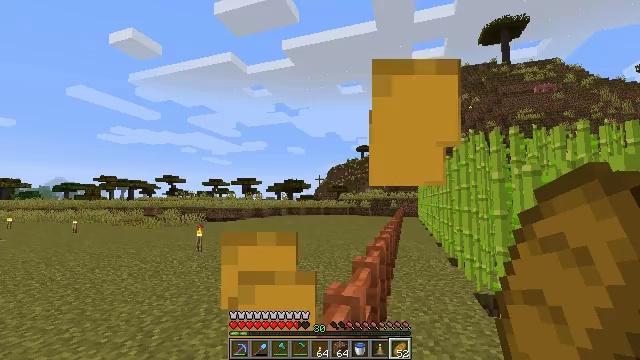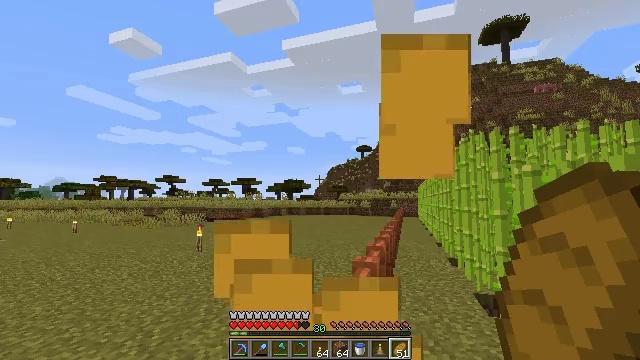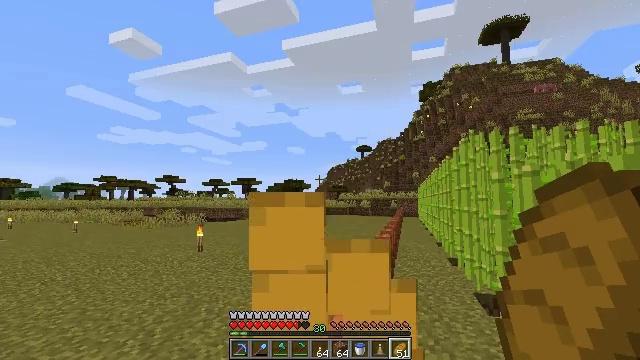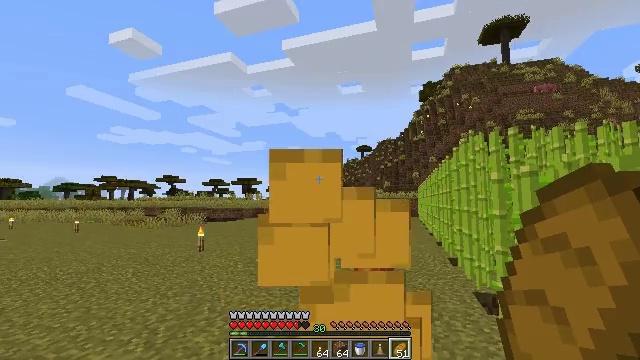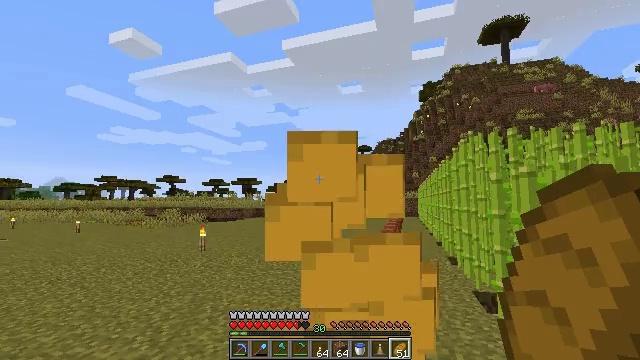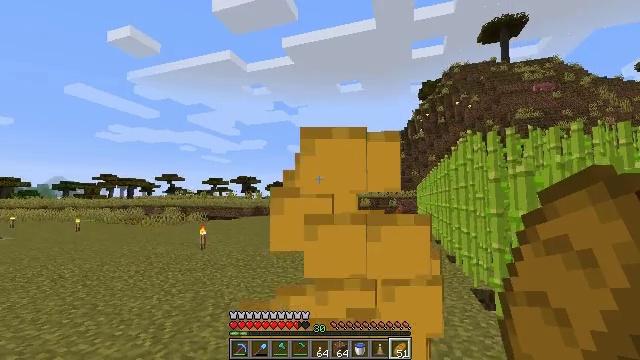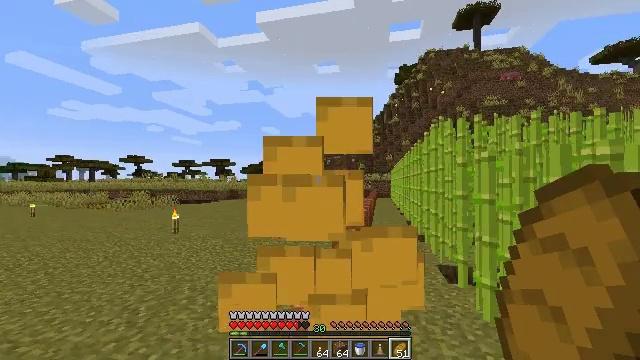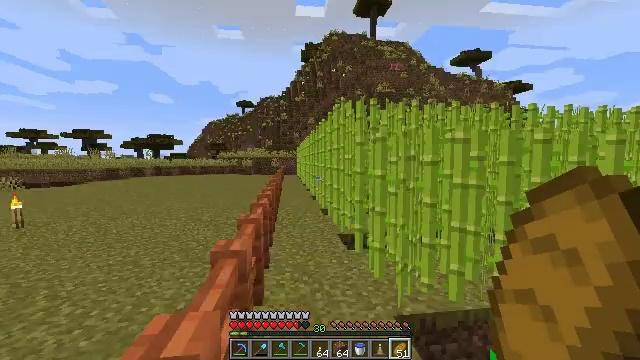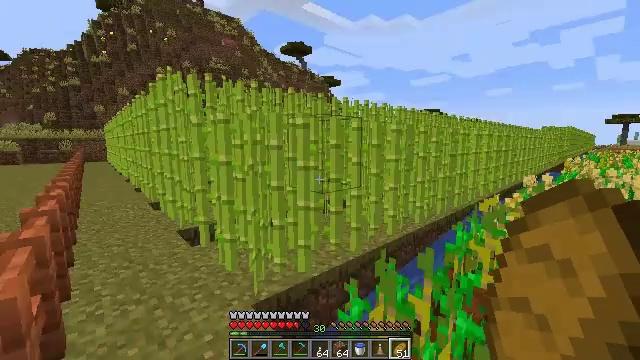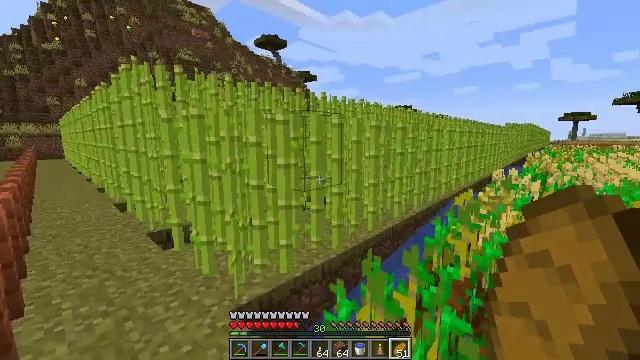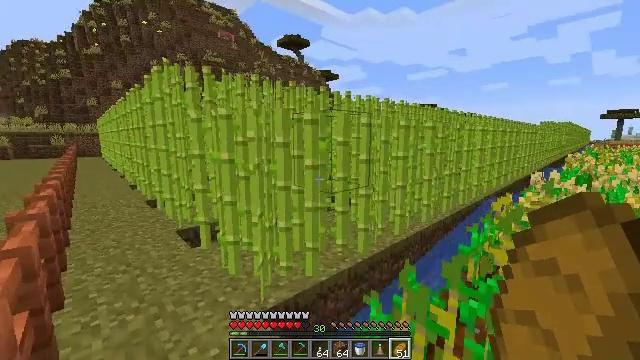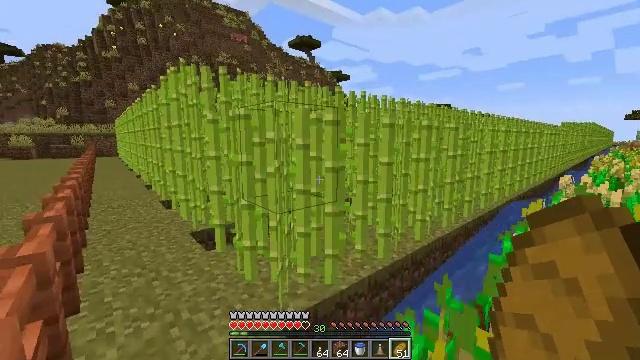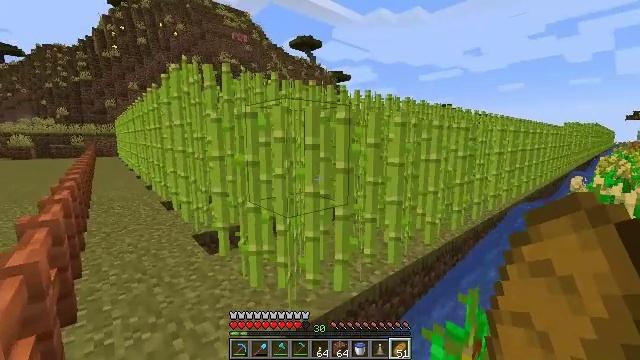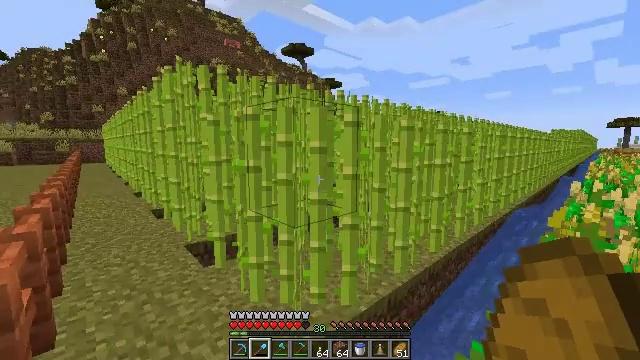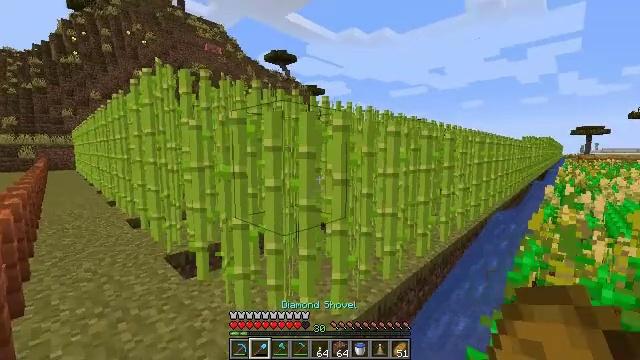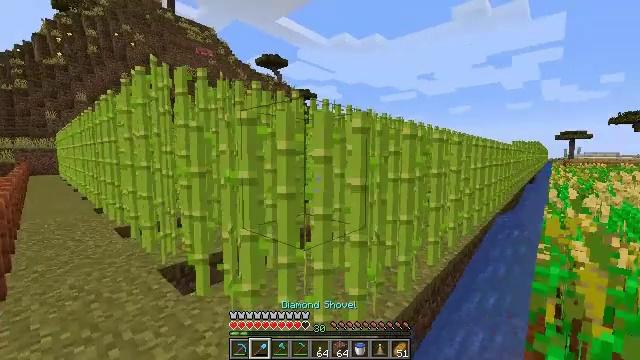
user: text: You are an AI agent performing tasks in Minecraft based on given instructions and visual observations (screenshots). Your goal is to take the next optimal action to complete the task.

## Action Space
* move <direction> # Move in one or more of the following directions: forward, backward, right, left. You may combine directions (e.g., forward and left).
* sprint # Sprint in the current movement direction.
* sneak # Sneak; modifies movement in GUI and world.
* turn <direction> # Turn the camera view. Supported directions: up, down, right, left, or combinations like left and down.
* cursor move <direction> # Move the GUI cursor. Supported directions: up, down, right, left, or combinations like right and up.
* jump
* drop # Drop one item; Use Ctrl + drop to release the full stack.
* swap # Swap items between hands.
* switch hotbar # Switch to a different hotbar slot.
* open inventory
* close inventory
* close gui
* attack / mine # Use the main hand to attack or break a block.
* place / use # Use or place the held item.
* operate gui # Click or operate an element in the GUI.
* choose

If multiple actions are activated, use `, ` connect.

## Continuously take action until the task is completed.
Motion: motion action
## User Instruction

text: Harvest sugar cane from the plant.
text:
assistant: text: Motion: use / place
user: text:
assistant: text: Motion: move left, use / place
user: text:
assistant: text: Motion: move left, use / place
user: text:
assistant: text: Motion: move left, use / place
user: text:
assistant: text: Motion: move left, use / place
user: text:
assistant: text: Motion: move forward and move left, turn right and down
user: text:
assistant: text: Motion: move forward and move left, turn right and down
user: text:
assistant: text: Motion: move forward and move left, turn right and down
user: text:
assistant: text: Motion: move forward and move left, turn right
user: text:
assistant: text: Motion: move forward and move left, turn left
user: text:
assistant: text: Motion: move forward and move left, turn left
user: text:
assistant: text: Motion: move left
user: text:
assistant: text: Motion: move left, turn right and up, switch to hotbar 2
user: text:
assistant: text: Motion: move left, turn right and up, switch to hotbar 2
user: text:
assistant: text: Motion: move left, turn right and up, switch to hotbar 2
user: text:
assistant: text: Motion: move left, turn right and up
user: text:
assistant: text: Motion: move left, turn right and up
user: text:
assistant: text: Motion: move forward and move left, turn right
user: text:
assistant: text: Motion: move forward and move left
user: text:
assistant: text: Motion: move forward and move left
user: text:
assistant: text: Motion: move forward and move left, turn right, attack / mine
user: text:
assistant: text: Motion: move forward and move left, turn right, attack / mine
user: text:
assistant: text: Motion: turn right, attack / mine
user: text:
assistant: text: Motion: attack / mine
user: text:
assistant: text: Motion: turn left, attack / mine
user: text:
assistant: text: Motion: turn left, attack / mine
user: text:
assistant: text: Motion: turn left and down, attack / mine
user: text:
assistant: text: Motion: turn left, attack / mine
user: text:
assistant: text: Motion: turn left, attack / mine
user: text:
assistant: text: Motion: attack / mine